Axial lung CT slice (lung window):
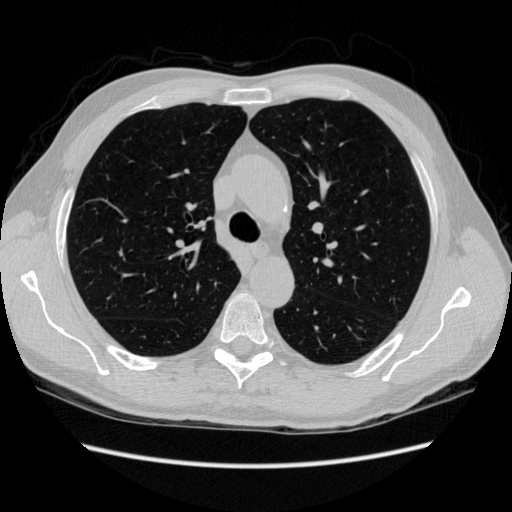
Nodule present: no